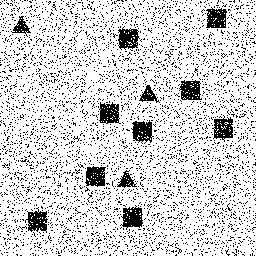
Squares: 9
Triangles: 3
Stars: 0
Total shapes: 12